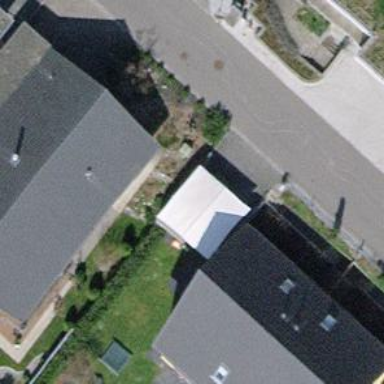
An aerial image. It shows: View of roof of building.